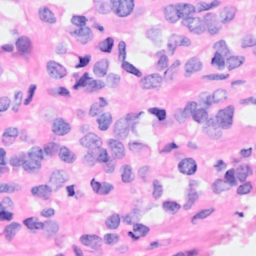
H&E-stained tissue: Breast